Question: I have 635 text files in one folder. I want to read this data into excel. This is not as straightforward a task as it sounds at first. I've been working on exporting the files to excel(with the help of :)) and now that I have got that working, I want to finish my application. Here are the parameters:
1. My output excel spreadsheet will have 637 columns and data would be entered from the third column onward. As you can guess, each column(3-639) will represent one of the 635 sub-folders.
2. There are 73902 rows in the spreadsheet and the data will be written from the 3rd row onward.
3. Now, the data to be written comes from the 635 files. Every file has 2 columns. For example to fill out column 5(which will correspond to 5-2 = 3rd file out of 635) in the excel sheet, we go to the 3rd file and take the values from there.The first column in that file determines what cells to be filled out in the excel sheet. The values to be filled out are taken from the second column of this file(Sorry if the word column is getting confusing). We need to fill out 73900 rows for every column on the sheet(every column is 1 file). And then repeat this for 635 columns.
If the 3rd file looks like this:
'''
5849 66883
<PHONE>
<PHONE>
<PHONE>
<PHONE>
<PHONE>
<PHONE>
<PHONE>
<PHONE>
<PHONE>
<PHONE>
<PHONE>
<PHONE>
<PHONE>
<PHONE>
<PHONE>
<PHONE>
<PHONE>
<PHONE>
<PHONE>
'''
then we will fill out rows '5849, 385, 681,817' and so on...We fill these cells with the corresponding values from the second column in the file. So the 5th column in the excel sheet will have the cells '5849, 385, 681,817...' filled with values '66883,<PHONE>,<PHONE>,<PHONE>...'
I am attaching an image of the excel sheet to make the situation clearer
So far I have the Visual Basic code to import text files into Excel but don't really process any of the info discussed above. I also have a small MATLAB script to do the same(this is not completely functioning) to write data to excel. I am pasting both below.
'''
Sub ReadFilesIntoActiveSheet()
Dim fso As FileSystemObject
Dim folder As folder
Dim file As file
Dim FileText As TextStream
Dim TextLine As String
Dim Items() As String
Dim i As Long
Dim cl As Range
' Get a FileSystem object
Set fso = New FileSystemObject
' get the directory you want
Set folder = fso.GetFolder("D: 1/2_25bp")
' set the starting point to write the data to
Set cl = ActiveSheet.Cells(1, 1)
' Loop thru all files in the folder
For Each file In folder.Files
' Open the file
Set FileText = file.OpenAsTextStream(ForReading)
' Read the file one line at a time
Do While Not FileText.AtEndOfStream
TextLine = FileText.ReadLine
' Parse the line into | delimited pieces
Items = Split(TextLine, " ")
' Put data on one row in active sheet
For i = 0 To UBound(Items)
cl.Offset(0, i).Value = Items(i)
Next
' Move to next row
Set cl = cl.Offset(1, 0)
Loop
' Clean up
FileText.Close
Next file
Set FileText = Nothing
Set file = Nothing
Set folder = Nothing
Set fso = Nothing
End Sub
'''
'''
dirname = uigetdir;#
Files = dir(fullfile(dirname,'*.txt'))
for i=1:numel(Files)
filename = fullfile(dirname,Files(k).name);
[col1,col2] = textread( filename, '%d%d' )
%pos1 = strcat('A',num2str(i));
%pos2 = strcat('B',num2str(i));
xlswrite('sample_output',col1,'Sheet1','A1:CI1')
xlswrite('sample_output',col2,'Sheet1','A2:CI2')
end
'''
There's no general naming pattern for the file-NAMES except that they are unique names. The folder contains them alphabetically, so file 1(starting with A) and file 635(will start with Z).Sample file names:
'Acidothermus_cellulolyticus_11B-list.txt'
'Frankia_alni_ACN14a-list.txt'
'...'
'Zymomonas_mobilis_ZM4-list.txt'
It doesn't matter what language is used, but preferably something in UNIX(I know this is not a language :P ) or MATLAB(as I have been doing this project in these 2 languages).
I'd greatly appreciate help with this. Please let me if you need any clarification on what needs to be done. Thank you!
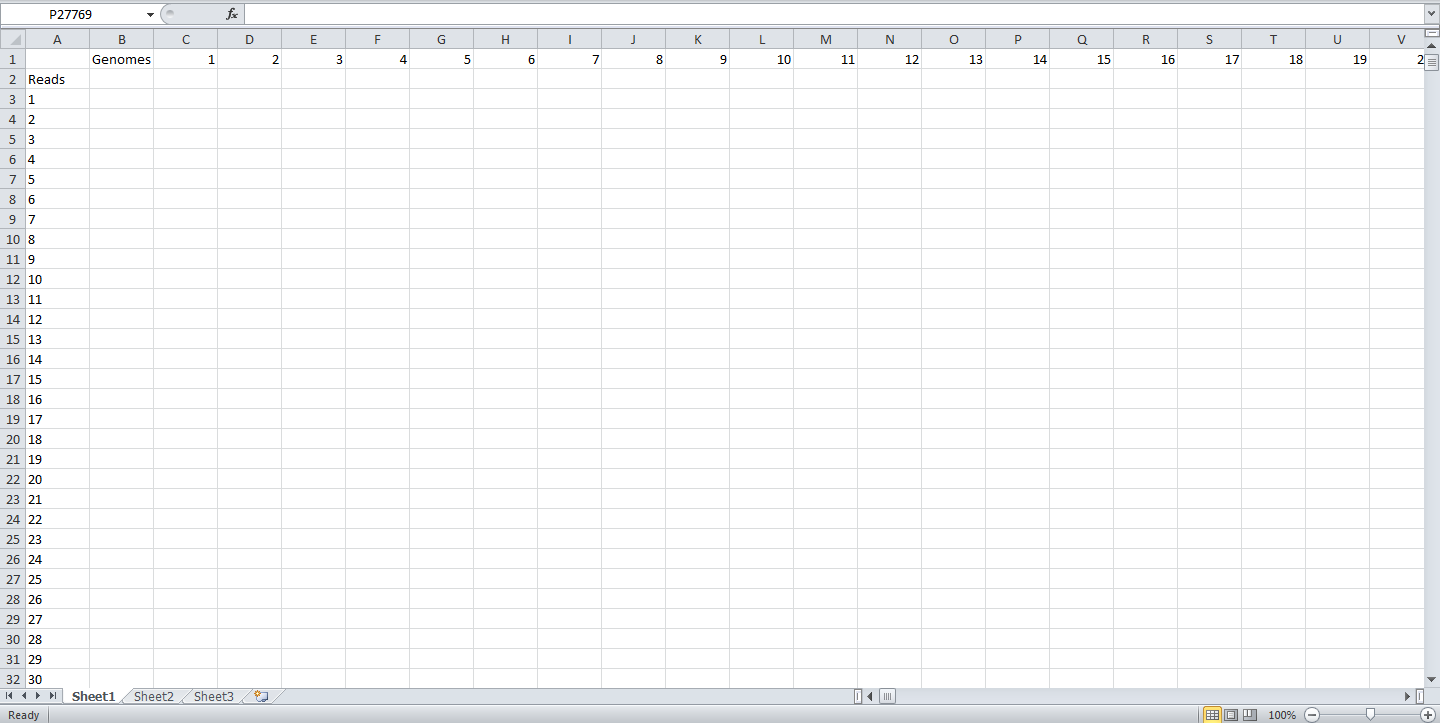
Answer: Since you can use PERL, here is the PERL code/script I generated to create a CSV file which can be ingested by Excel, based on the information above. All the files have to be in the same directory. I have syntax checked it. You may have to make some edits to direcotory path and the filename in the function (such as name with a wildcard of *). The input to will find all of the files with a .dat extension in the local directory. Be sure to use backslashes if you put in a path. The files will be processed are in alphabitical order as the sort function doing a aphlabitical sort.
If you are using Window 7, you might want to take a look at ActiveState PERL. That way you don't have to download and install of cygwin. You can run it from the command window. It is what I used to syntax check the PERL script, and I have Windows 7, 64 bit.
*
'''
use strict;
#use File::Glob ':glob';
# Array to save the data
my @savedData = ();
# Get the files to process and sort them
# NOTE: Edit for where the files exist if not
# local directory from where script is run
my @files = sort <*.txt>;
print "number of files " . scalar(@files) . "
"; # should be <*.txt>
# Will shift columns on the output
my $column = 0;
# Save the numbers from the line
my @numbers = ();
my $lineNumber = 0;
# Go through the files
foreach my $f ( @files )
{
# Open the file
#print "Processing file: $f
";
my %temp = ();
open INFILE,$f or die "Unable to open file: $f";
# Read a line from the file
while ( <INFILE> )
{
# Increment the line number, remove the carriage return
$lineNumber++;
chomp;
# Get the numbers from the line
@numbers = split("\s+");
# Check for error in amount of items
if ( 2 != scalar(@numbers))
{
die "ERROR: Line not well formed in file: $f Line: $lineNumber
";
}
# Save the information using the first number as the row
$savedData[$numbers[0]][$column] = $numbers[1];
$temp{$numbers[0]} = 1;
#print "$column $savedData[$numbers[0]][$column] ";
#print "@numbers
";
}
# Close the file and increment the column by 2
close(INFILE);
$column++;
my @keys = keys %temp;
@keys = sort { $a <=> $b} @keys;
#thisprint "Range of row indexes is: $keys[0] $keys[$#keys]
"; # gives the range of rows
}
# Loop Control Variable
my $lcv = 0;
# Variable to save output
my $output = "";
# Open output file
# NOTE: File will be opened in current directory
open OUTFILE,">output.csv" or die "Unable to open output file: output.csv";
# TO PRINT ROWS FROM 3RD POSTION
#print OUTFILE ",,,
,,,
"; # can remove this
#print "Scalar is " . scalar(@savedData) . "
";
# For each row in the matrix
# For each row in the matrix
#for( $lcv = 1; $lcv < scalar(@savedData) ; $lcv++ )
#{
# construct the output for all of the columns
# Two columns is to shift the output over by 2 columns
#my $lcv2;
#$output = ",";
#print "items is: " . ref($savedData[$lcv]) . "
";
#for($lcv2=0;$lcv2 < scalar(@files); $lcv2++)
#{
#$output .= ",$savedData[$lcv][$lcv2]";
#}
# write it to file
#print OUTFILE "$output
";
#}
#close(OUTFILE);
# For each row in the matrix
for( $lcv = 1; $lcv < scalar(@savedData) ; $lcv++ )
{
# construct the output for all of the columns
# Two columns is to shift the output over by 2 columns
my $lcv2;
$output = ",";
for($lcv2=0;$lcv2 < scalar(@files); $lcv2++)
{
$savedData[$lcv][$lcv2] = int($savedData[$lcv][$lcv2] + 0);
$output .= ",$savedData[$lcv][$lcv2]";
}
# write it to file
print OUTFILE "$output
";
}
close(OUTFILE);
'''
Change to implement maps instead of arrays as it seems program was running out of memory.
Here is the changed code.
'''
use strict;
# Map to save the data
my %savedData = ();
# Get the files to process and sort them
# NOTE: Edit for where the files exist if not
# local directory from where script is run
my @files = sort <*.txt>;
print "number of files " . scalar(@files) . "
"; # should be <*.txt>
# Will shift columns on the output
my $column = 0;
# Save the numbers from the line
my @numbers = ();
my $lineNumber = 0;
my $lastRow = 0;
my $fileCount = 0;
# Go through the files
foreach my $f ( @files )
{
# Open the file
$fileCount++;
print "$fileCount: Processing file: $f
";
my %temp = ();
open INFILE,$f or die "Unable to open file: $f";
# Read a line from the file
while ( <INFILE> )
{
# Increment the line number, remove the carriage return
$lineNumber++;
chomp;
# Get the numbers from the line
@numbers = split("\s+");
# Check for error in amount of items
if ( 2 != scalar(@numbers))
{
die "ERROR: Line not well formed in file: $f Line: $lineNumber
";
}
# Save the information using the first number as the row
$savedData{$numbers[0]}{$column} = $numbers[1];
$temp{$numbers[0]} = 1;
# Determine the last item in rows. Save it for
# future use
if ( $lastRow < $numbers[0] )
{
$lastRow = $numbers[0];
}
#print "$column $savedData{$numbers[0]}{$column} ";
#print "@numbers
";
}
# Close the file and increment the column by 2
close(INFILE);
$column++;
my @keys = keys %temp;
@keys = sort { $a <=> $b} @keys;
#thisprint "Range of row indexes is: $keys[0] $keys[$#keys]
"; # gives the range of rows
}
# Loop Control Variable
my $lcv = 0;
# Variable to save output
my $output = "";
# Open output file
# NOTE: File will be opened in current directory
open OUTFILE,">output_map.csv" or
die "Unable to open output file: output_map.csv";
# For each row in the matrix
for( $lcv = 1; $lcv < $lastRow ; $lcv++ )
{
# construct the output for all of the columns
# Two columns is to shift the output over by 2 columns
my $lcv2;
my $data = "";
$output = ",";
for($lcv2=0;$lcv2 < scalar(@files); $lcv2++)
{
if ( exists $savedData{$lcv}{$lcv2} )
{
$data = int($savedData{$lcv}{$lcv2} + 0);
$output .= ",$data";
}
else
{
$output .= ",0";
}
}
# write it to file
print OUTFILE "$output
";
}
close(OUTFILE);
'''